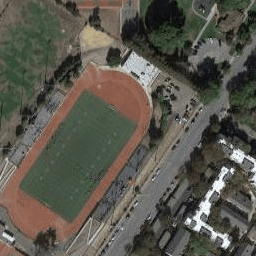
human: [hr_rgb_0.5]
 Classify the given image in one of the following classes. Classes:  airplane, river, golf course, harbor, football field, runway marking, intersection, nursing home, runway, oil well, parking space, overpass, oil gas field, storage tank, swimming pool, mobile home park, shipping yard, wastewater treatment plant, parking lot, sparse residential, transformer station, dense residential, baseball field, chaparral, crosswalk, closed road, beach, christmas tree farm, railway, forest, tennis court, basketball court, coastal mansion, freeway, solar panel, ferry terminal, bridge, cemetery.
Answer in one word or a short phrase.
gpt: football field